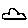
Label: cloud